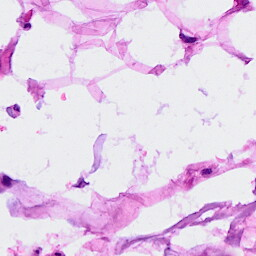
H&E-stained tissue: Breast